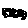
Label: zigzag